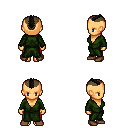
a pixel art fantasy rpg character, female body template, human, tanned skin, green robe, red pants, black short mohawk hairstyle, brown shoes, four views (front, back, left, right), 2x2 character sprite sheet, small pixel art, hard edges, no anti-aliasing